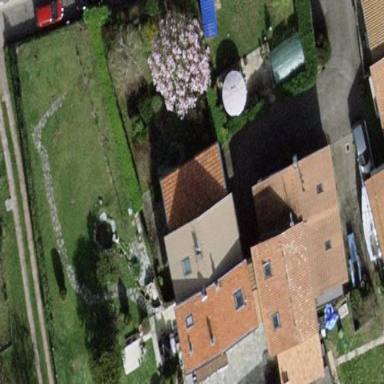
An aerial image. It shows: Garden surrounded by fence.